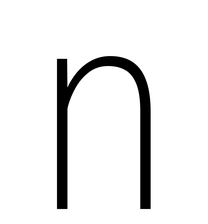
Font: Roboto_Condensed_ExtraLight